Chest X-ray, PA view. Patient: 79 years old, sex M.
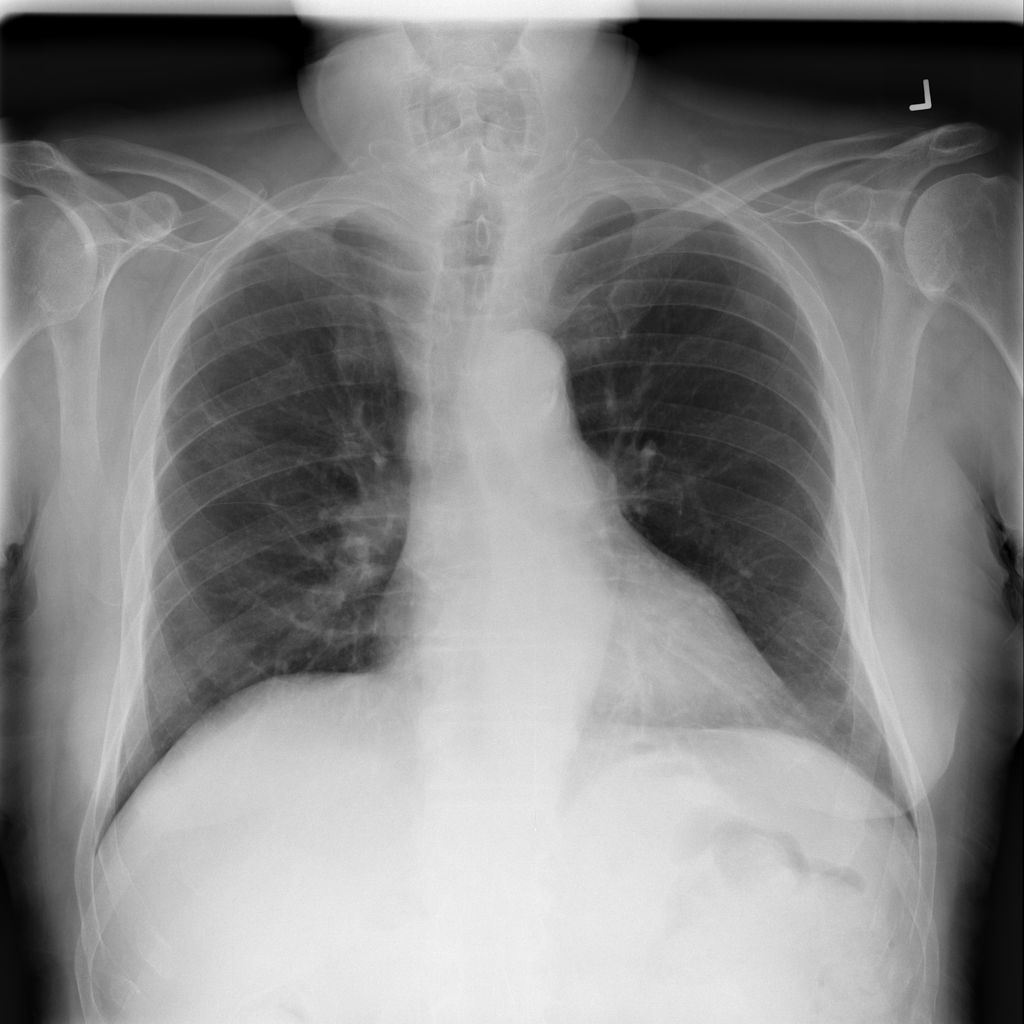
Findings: No Finding